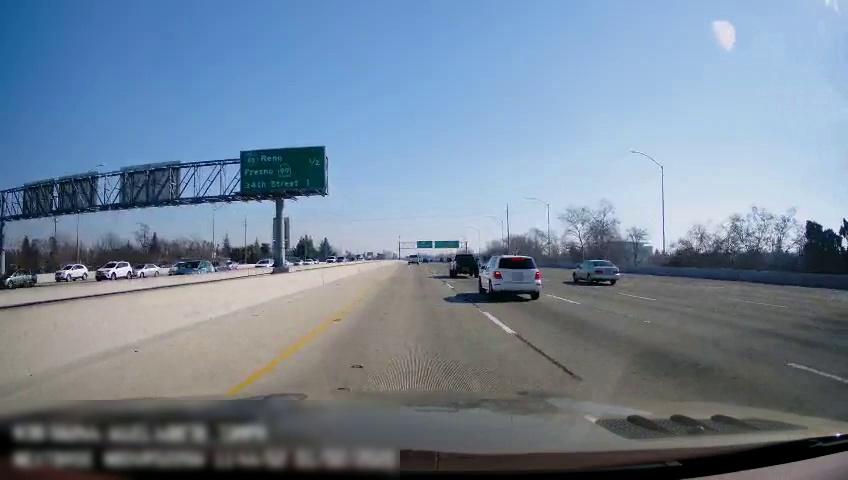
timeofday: Day
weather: Sunny
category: Drivable Space
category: Vehicles | Car
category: Vehicles | SUV
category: Vehicles | Car
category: Vehicles | SUV
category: Vehicles | Car
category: Vehicles | Car
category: Vehicles | Car
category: Vehicles | Car
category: Vehicles | Truck
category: Vehicles | Car
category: Vehicles | Car
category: Vehicles | Car
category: Vehicles | Car
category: Drivable Space
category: Vehicles | Truck
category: Vehicles | Car
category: Vehicles | Truck
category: Vehicles | SUV
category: Lanes | Current Lane
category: Lanes | Current Lane
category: Lanes | Alternate Lane
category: Lanes | Alternate Lane
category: Lanes | Alternate Lane
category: Traffic | Signs
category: Traffic | Signs
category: Traffic | Signs
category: Traffic | Signs
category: Traffic | Signs
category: Traffic | Signs
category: Traffic | Signs